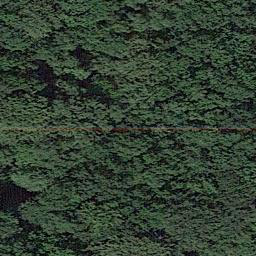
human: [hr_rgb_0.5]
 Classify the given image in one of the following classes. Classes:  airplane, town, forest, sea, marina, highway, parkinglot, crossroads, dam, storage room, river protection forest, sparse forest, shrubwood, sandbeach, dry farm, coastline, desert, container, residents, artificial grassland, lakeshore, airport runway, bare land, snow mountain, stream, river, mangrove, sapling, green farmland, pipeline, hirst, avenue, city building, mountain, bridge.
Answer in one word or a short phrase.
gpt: forest